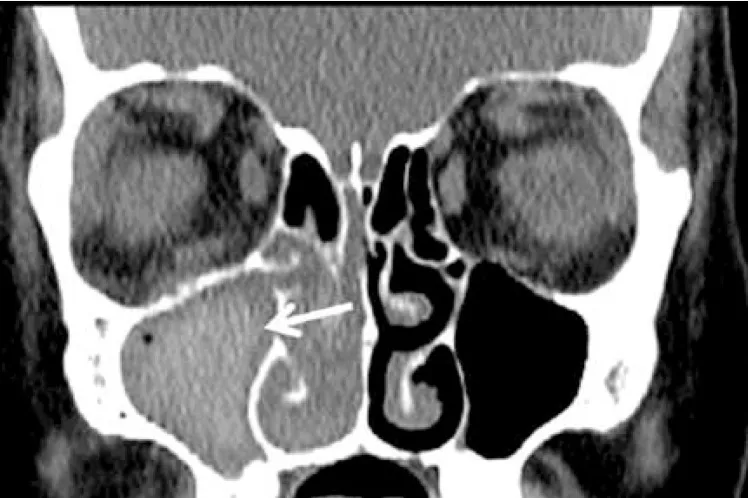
A: CT without contrast showing moderate mucosal thickening.
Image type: radiology (ct)